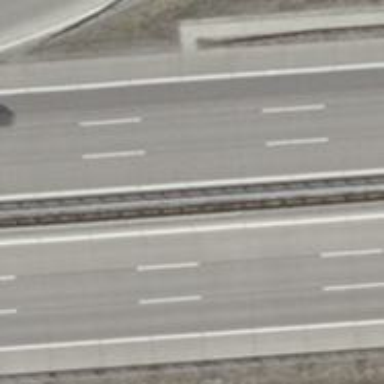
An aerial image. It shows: Motorway with concrete surface.